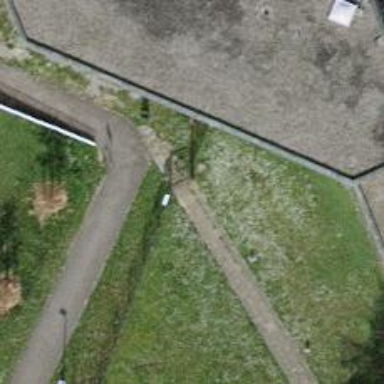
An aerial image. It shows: Footway made of paving stones.